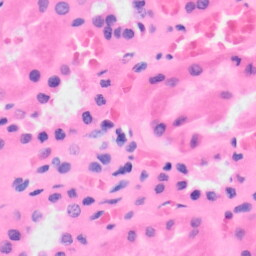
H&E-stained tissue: Kidney